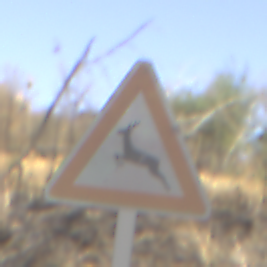
Verkehrszeichen: WildwechselRechts
Umgebung: Outdoor, Nature
Tageszeit: Midday
Wetter: Clear
Licht: Natural
Jahreszeit: NotSpecified
Kontrast: HighContrast